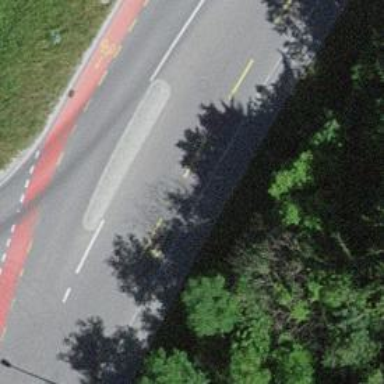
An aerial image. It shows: Tertiary road with asphalt surface. The road has designated cycle lane on the left.